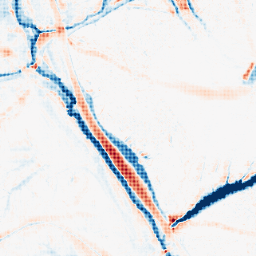
Category: morphological
Decomposition family: morphological_ellipse
Decomposition parameters: operation: average
width: 20
height: 20
Upsampling method: sinc_hamming
Upsampling parameters: scale: 8
kernel_size: 8
Upsampling scale: 8